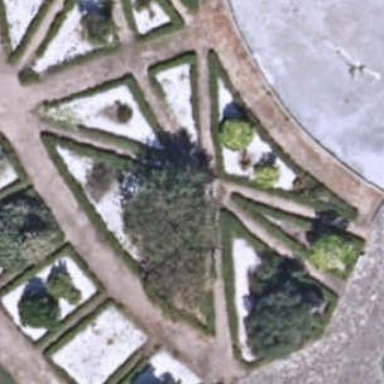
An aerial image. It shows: Garden surrounded by hedge.